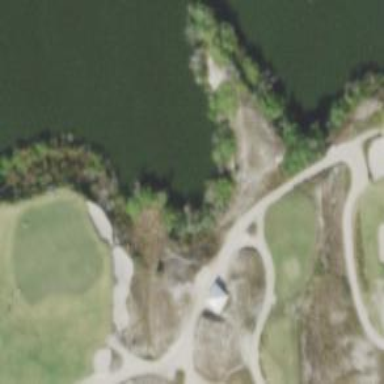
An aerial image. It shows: Path used for both walking and golf.